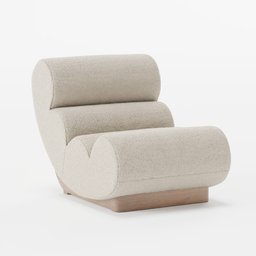
Label: furniture